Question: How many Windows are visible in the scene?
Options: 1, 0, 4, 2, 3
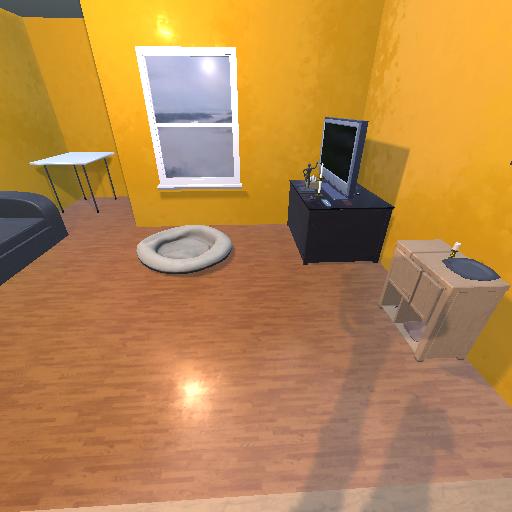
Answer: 1